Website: lowes
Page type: receipt
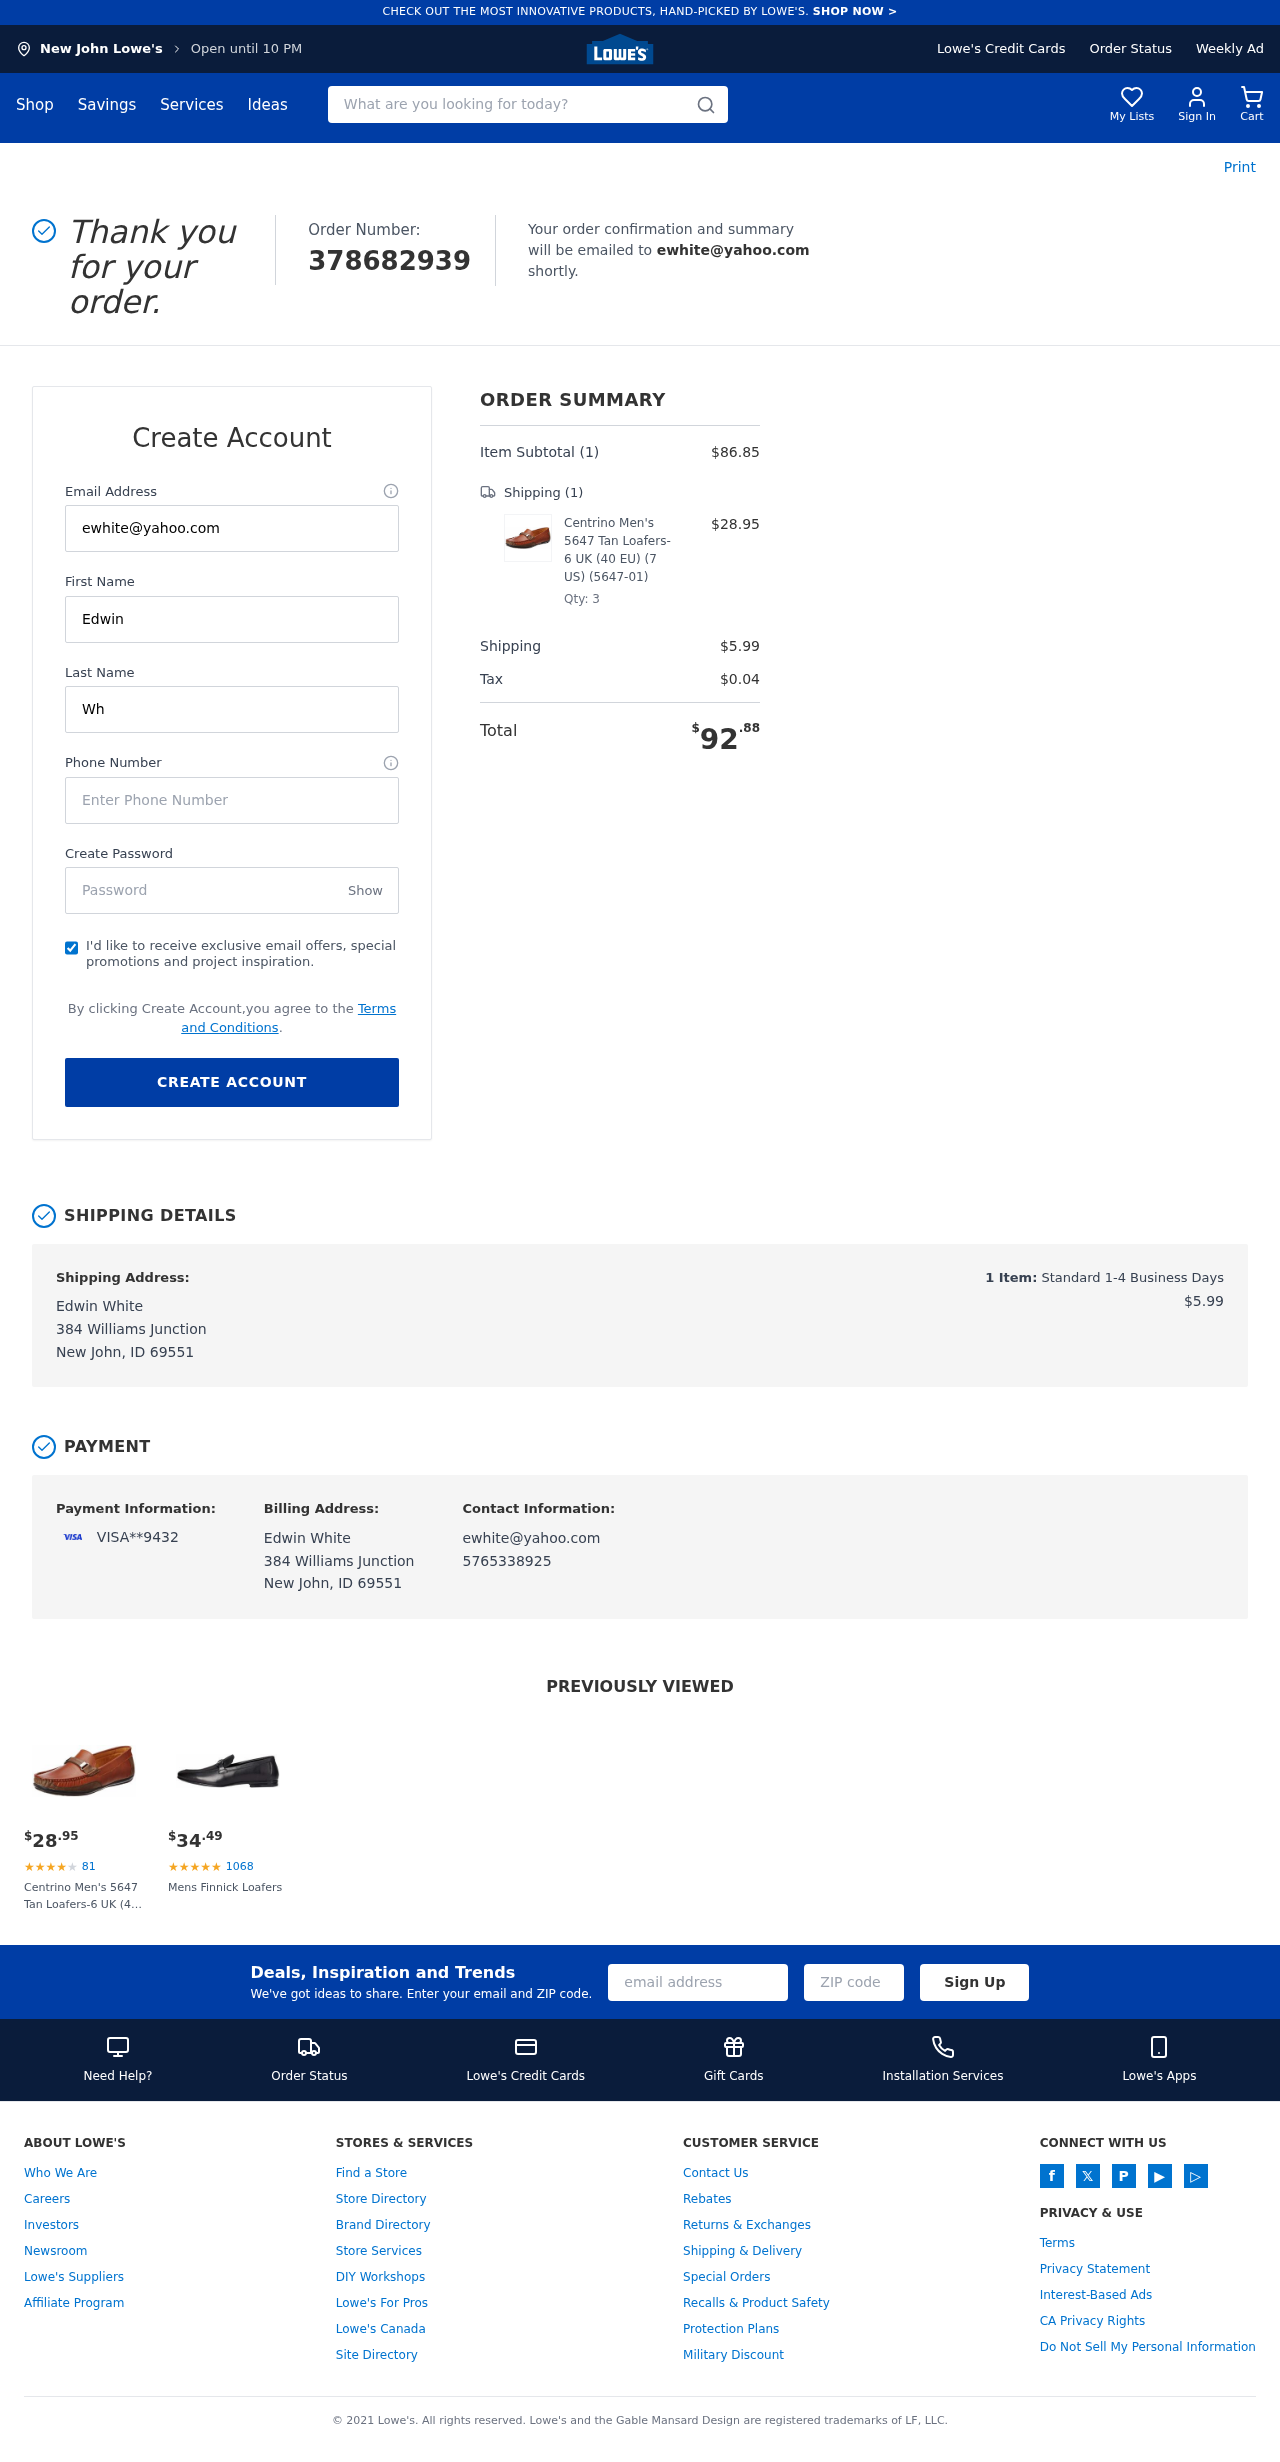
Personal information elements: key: PII_CARD_LAST4
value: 9432
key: PII_CARD_TYPE
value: VISA
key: PII_CITY
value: New John
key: PII_EMAIL
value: ewhite@yahoo.com
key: PII_FULLNAME
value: Edwin White
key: PII_PHONE
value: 5765338925
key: PII_STREET
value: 384 Williams Junction
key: PII_FIRSTNAME
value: Edwin
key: PII_LASTNAME
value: White
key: PII_CITY_STATE_ZIP
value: New John, ID 69551
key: PII_FULLNAME2
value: Edwin White
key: PII_FULLNAME3
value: Edwin White
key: PII_FIRSTNAME2
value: Edwin
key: PII_FIRSTNAME3
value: Edwin
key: PII_LASTNAME2
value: White
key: PII_LASTNAME3
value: White
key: PII_FIRSTNAME_DERIVED
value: Edwin
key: PII_LASTNAME_DERIVED
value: White
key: PII_FULLNAME_DERIVED
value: Edwin White
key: PII_NAME_FULL_DERIVED
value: Edwin White
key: PII_STREET2
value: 384 Williams Junction
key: PII_CITY_STATE_ZIP2
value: New John, ID 69551
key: PII_EMAIL2
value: ewhite@yahoo.com
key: PII_EMAIL3
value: ewhite@yahoo.com
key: PII_PHONE_LINE
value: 8925
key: PII_PHONE_SUFFIX
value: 8925
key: PII_PHONE2
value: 5765338925
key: PII_PHONE3
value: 5765338925
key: PII_PHONE_NUMERIC
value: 5765338925
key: PII_PHONE_LINE_NUMERIC
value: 8925
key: PII_PHONE_SUFFIX_NUMERIC
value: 8925
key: PII_PHONE2_NUMERIC
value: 5765338925
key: PII_PHONE3_NUMERIC
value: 5765338925
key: PII_PHONE_DIGITS
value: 5765338925
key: PII_PHONE_LAST4
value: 8925
Product elements: key: PRODUCT1_NAME
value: Centrino Men's 5647 Tan Loafers-6 UK (40 EU) (7 US) (5647-01)
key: PRODUCT1_PRICE
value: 28.95
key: PRODUCT1_QUANTITY
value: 3
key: PRODUCT2_NAME
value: Mens Finnick Loafers
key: PRODUCT2_NUM_RATINGS
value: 1068
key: PRODUCT2_PRICE
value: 34.49
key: PRODUCT1_PRICE2
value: $28.95
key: PRODUCT1_RATING2
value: ★
★
★
★
★
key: PRODUCT1_NUM_RATINGS2
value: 81
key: PRODUCT1_NAME2
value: Centrino Men's 5647 Tan Loafers-6 UK (40 EU) (7 US) (5647-01)
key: PRODUCT2_RATING
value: ★
★
★
★
★
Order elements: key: ORDER_ID
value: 378682939
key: ORDER_NUM_ITEMS
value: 1
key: ORDER_SUBTOTAL
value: $86.85
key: ORDER_NUM_ITEMS2
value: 1
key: ORDER_SHIPPING_COST
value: $5.99
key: ORDER_TAX
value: $0.04
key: ORDER_TOTAL
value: $92.88
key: ORDER_NUM_ITEMS3
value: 1
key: ORDER_SHIPPING_COST2
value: $5.99
Search elements: key: HEADER_SEARCH
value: What are you looking for today?